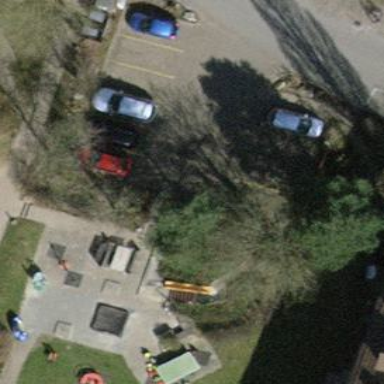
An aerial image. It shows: Parking area with surface.